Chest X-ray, PA view. Patient: 53 years old, sex F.
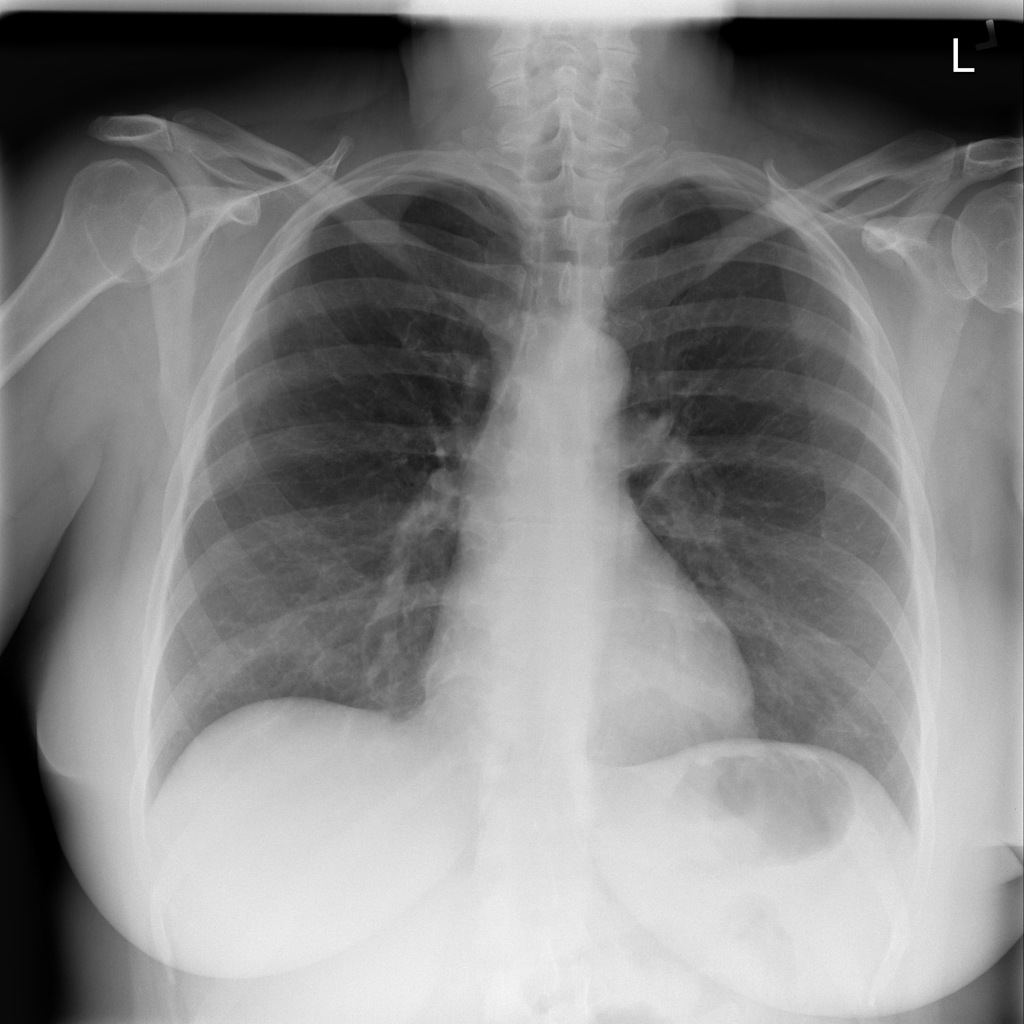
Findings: No Finding